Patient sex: F
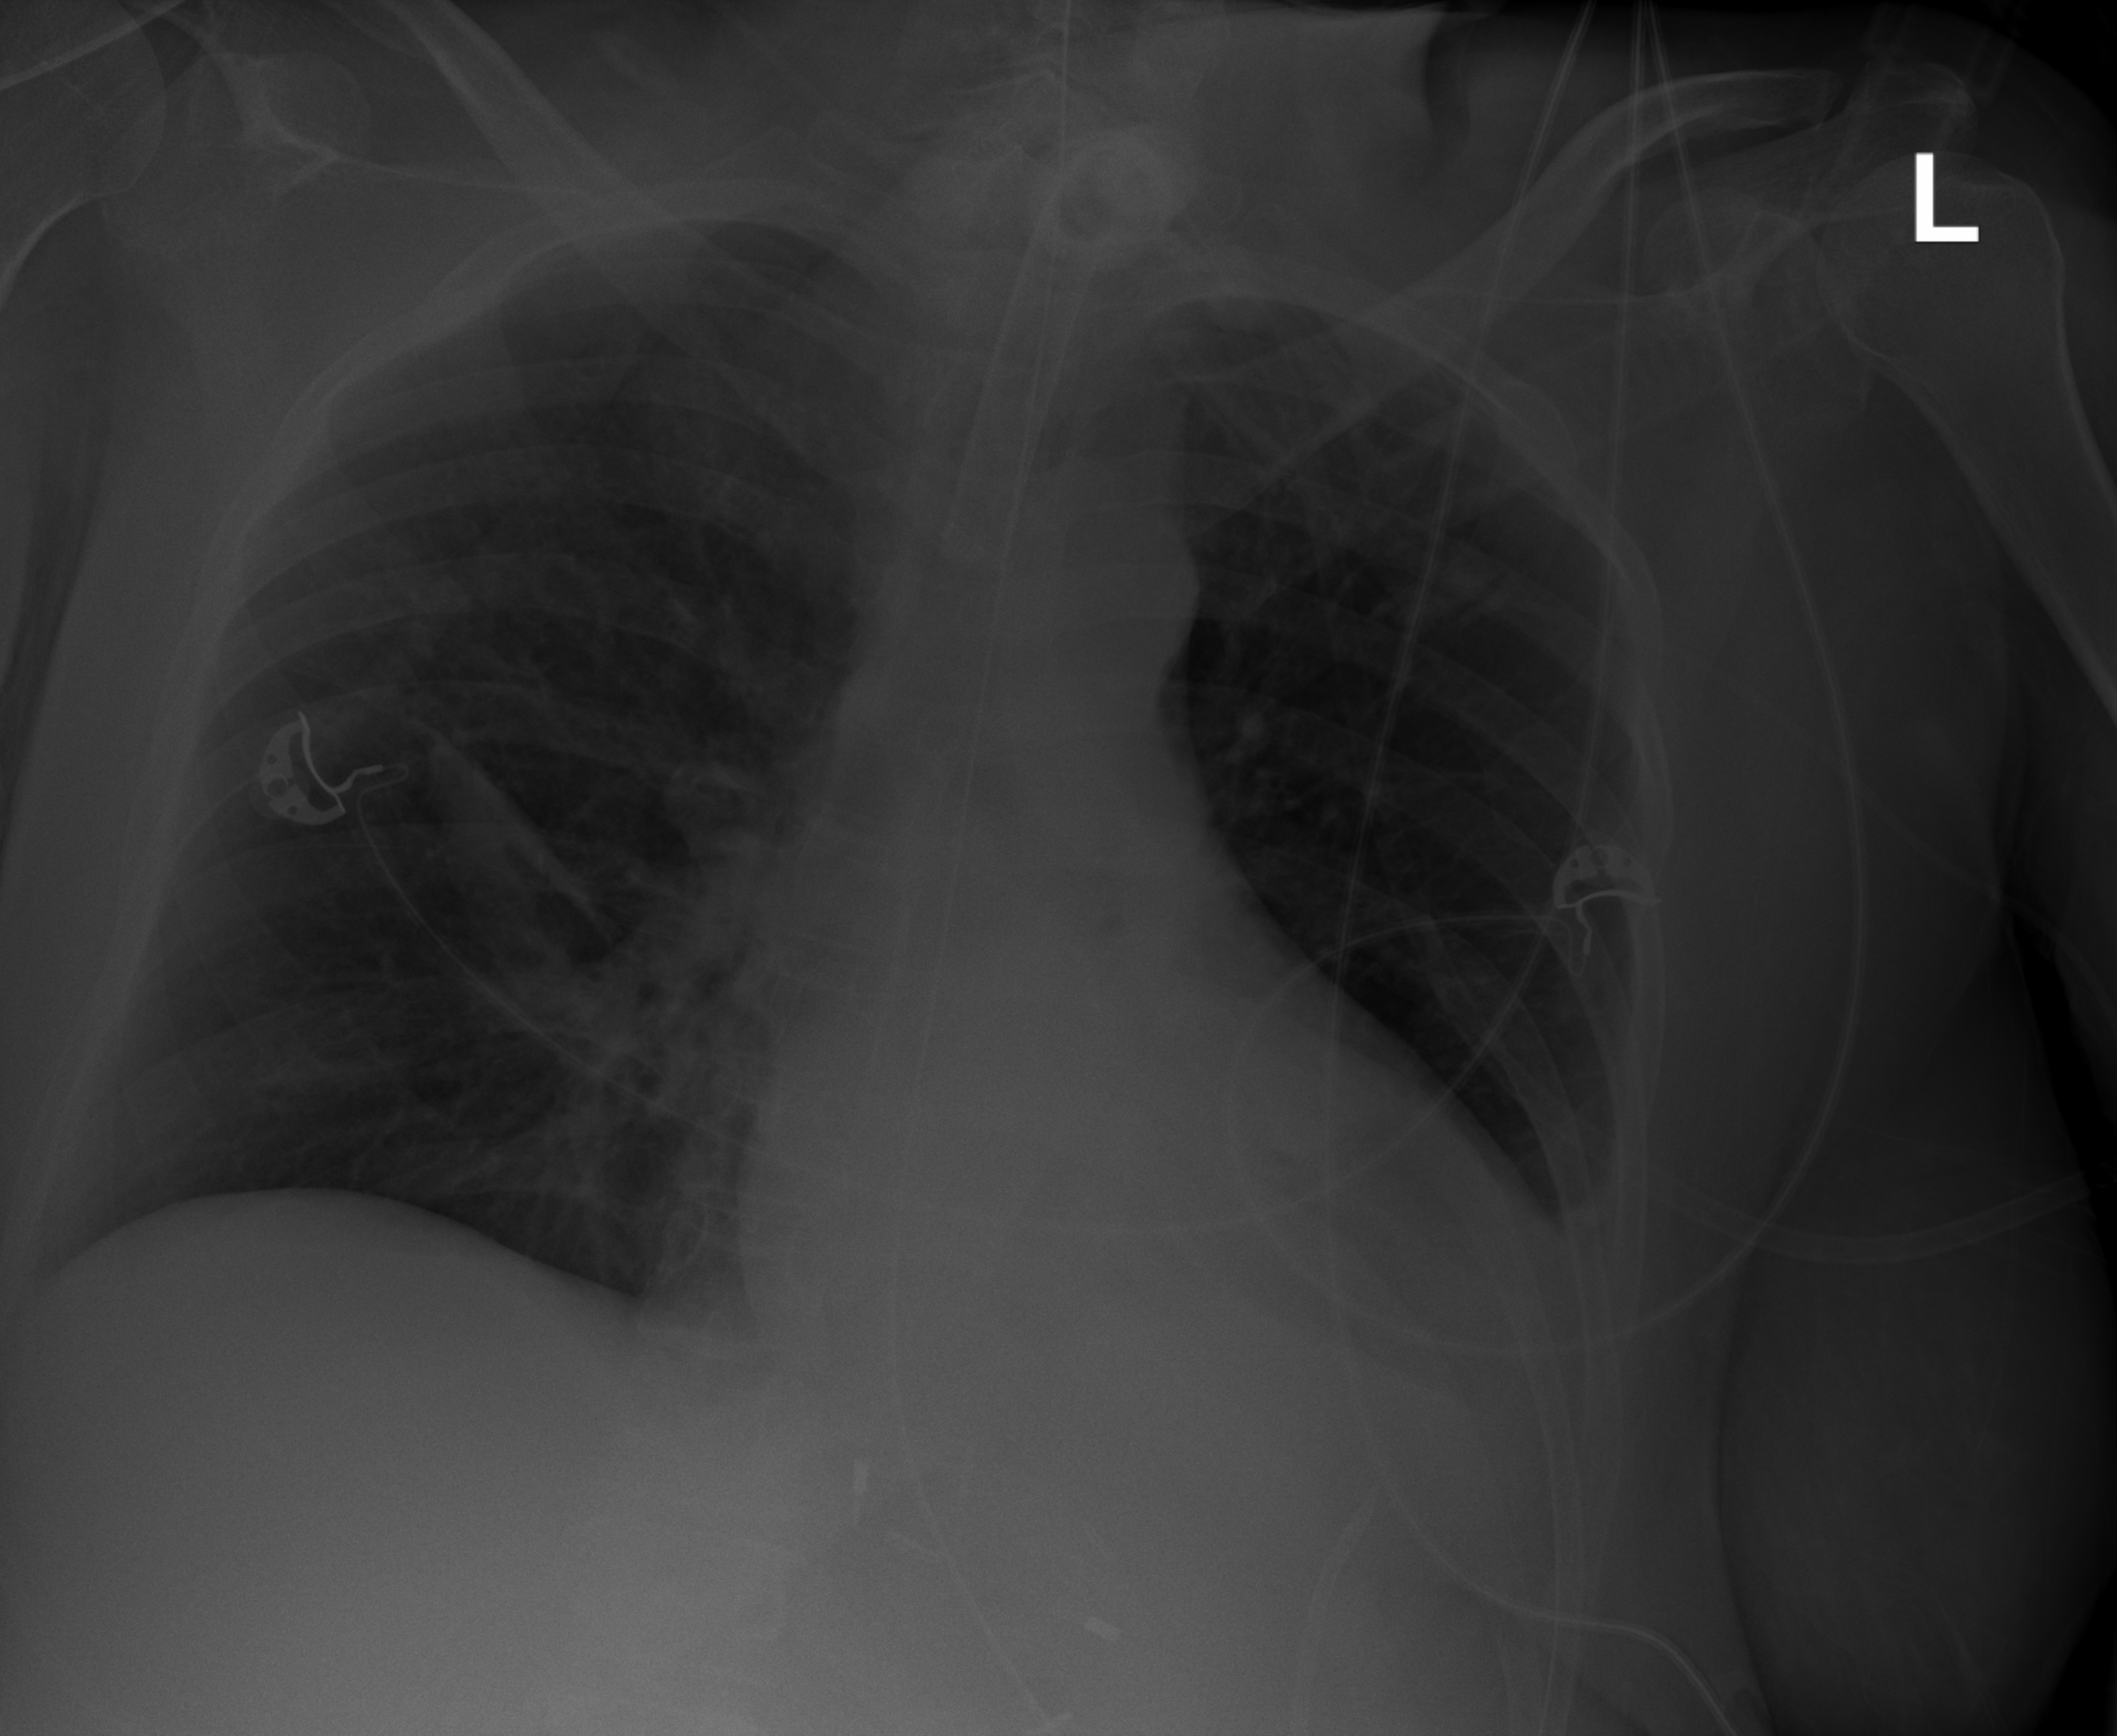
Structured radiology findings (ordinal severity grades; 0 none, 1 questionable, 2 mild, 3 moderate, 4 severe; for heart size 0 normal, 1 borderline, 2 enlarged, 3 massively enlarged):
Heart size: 2
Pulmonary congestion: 1
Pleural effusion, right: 0
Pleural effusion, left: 2
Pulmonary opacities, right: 0
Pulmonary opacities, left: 0
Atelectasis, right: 2
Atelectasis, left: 2